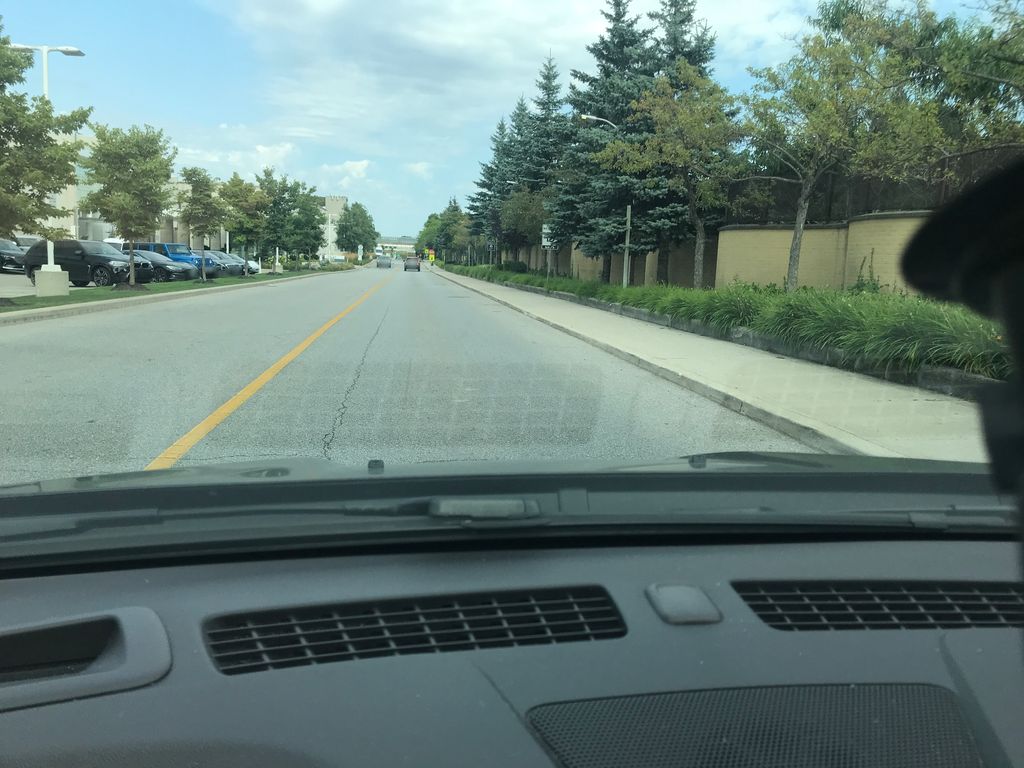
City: toronto